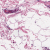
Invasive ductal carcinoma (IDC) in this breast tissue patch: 0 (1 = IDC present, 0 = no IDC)